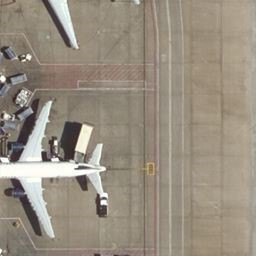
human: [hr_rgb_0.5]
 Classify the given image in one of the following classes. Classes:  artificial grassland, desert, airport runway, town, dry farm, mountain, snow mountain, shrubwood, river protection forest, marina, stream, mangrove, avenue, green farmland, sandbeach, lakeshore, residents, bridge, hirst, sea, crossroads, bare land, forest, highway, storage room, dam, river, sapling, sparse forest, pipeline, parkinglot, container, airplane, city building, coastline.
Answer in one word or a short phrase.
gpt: airplane